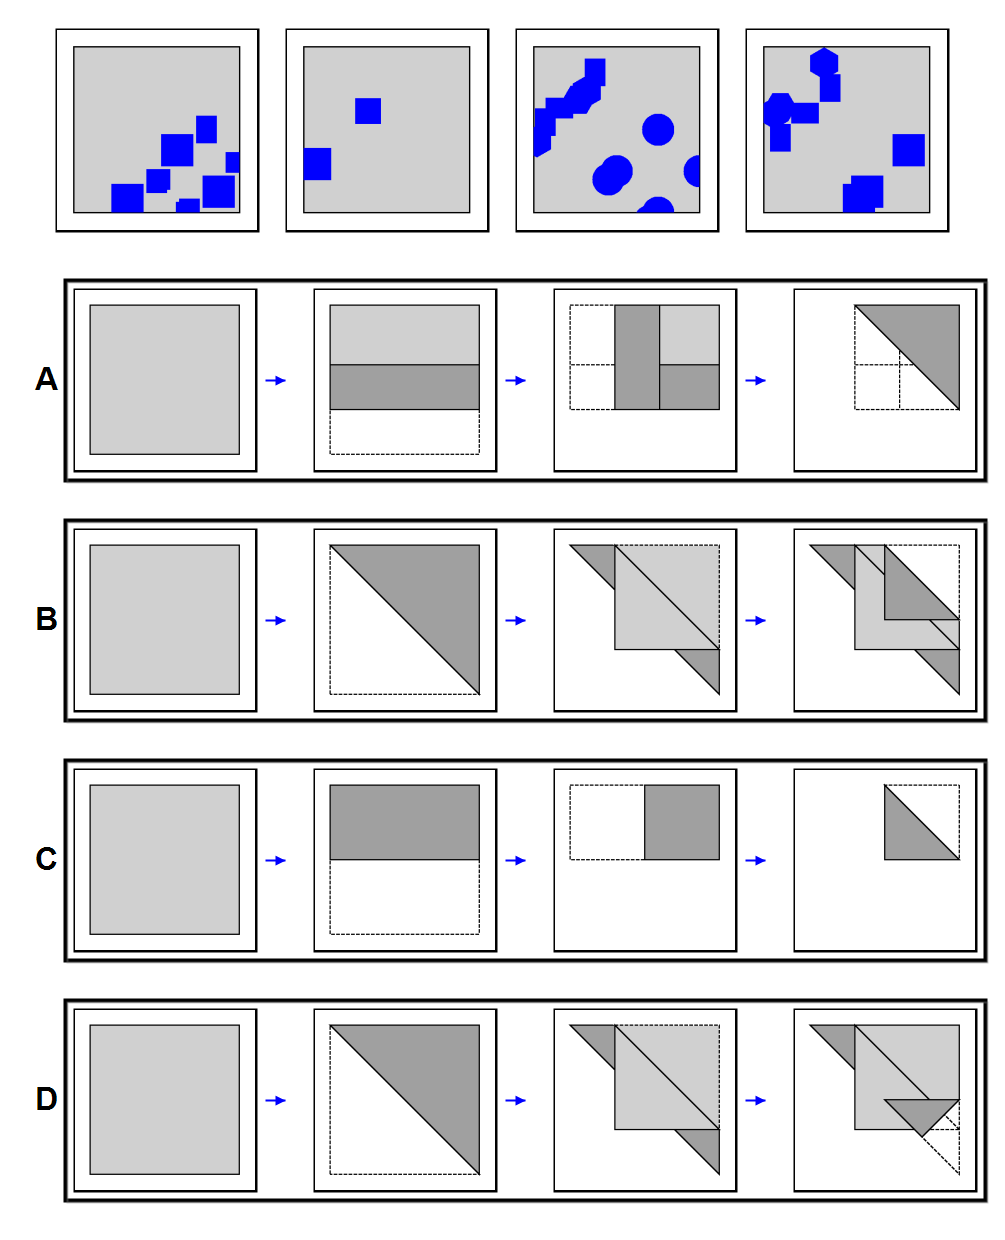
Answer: D